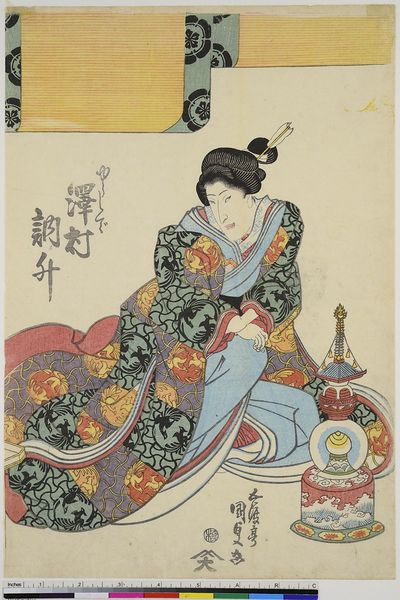
Titel: Der Schauspieler Sawamura Tossho in weiblicher Rolle
Künstler: Utagawa Kunisada
Standort: Hamburg
Institution: Museum für Kunst und Gewerbe Hamburg
Schlagwörter: blau, mann, umhang, gelb, sitzen, bunt, haar, kleid, rot, muster, ornament, kleidung, boden, theater, holzschnitt, japan, schrift, papier, grafik, graphik, dose, asien, druckgraphik, druckgrafik, stempel, chinesisch, china, zeit, schauspieler, farbholzschnitt, schauspielerin, maßstab, teil, schriftzeichne, kabuki, traditionell, edo, reproduktionen, 1900, farbschema, druckerzeugnisse, theateraufführung, ukiyo